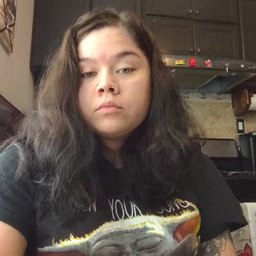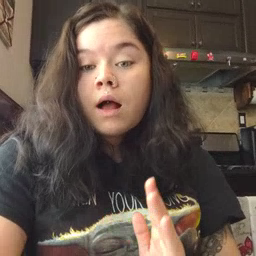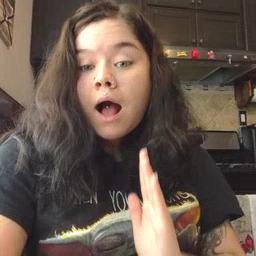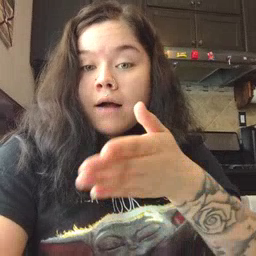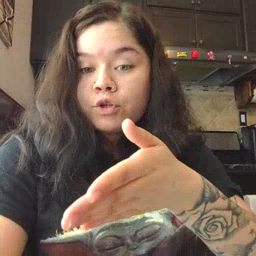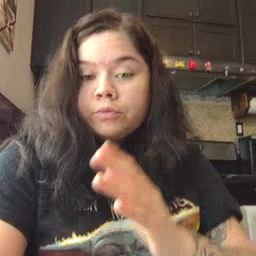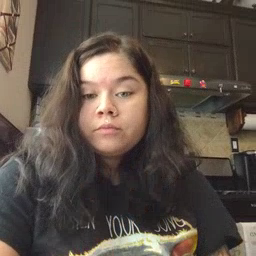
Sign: after